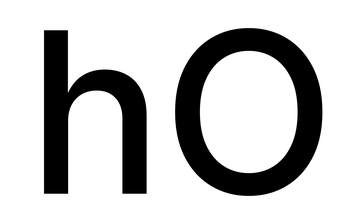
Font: Inter_Medium